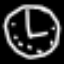
Label: clock